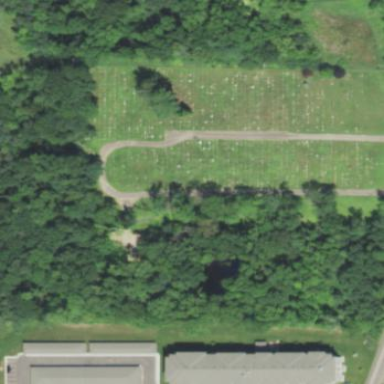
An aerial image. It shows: Cemetery.